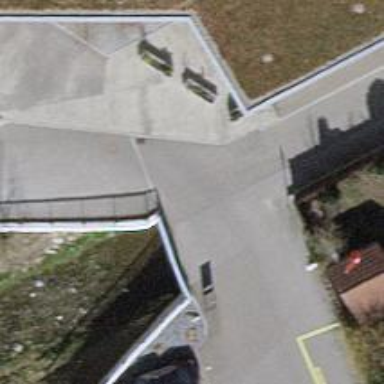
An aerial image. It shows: Bollard barrier.